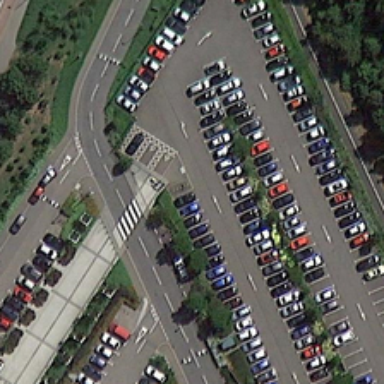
Many cars are orderly parked in a large parking lot near some green trees .